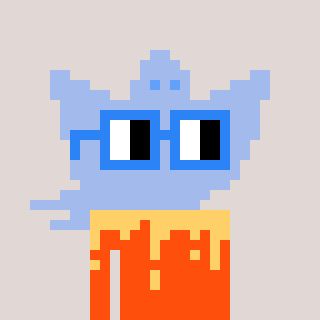
a pixel art character with square blue glasses, a ghost-B-shaped head and a orange-colored body on a warm background